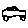
Label: car